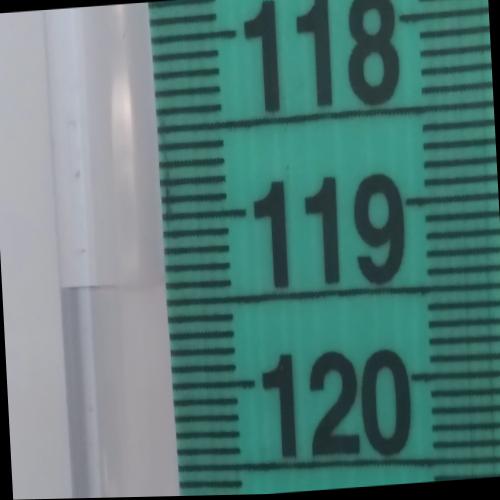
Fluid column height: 119.4 cm